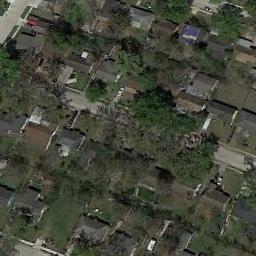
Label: medium_residential